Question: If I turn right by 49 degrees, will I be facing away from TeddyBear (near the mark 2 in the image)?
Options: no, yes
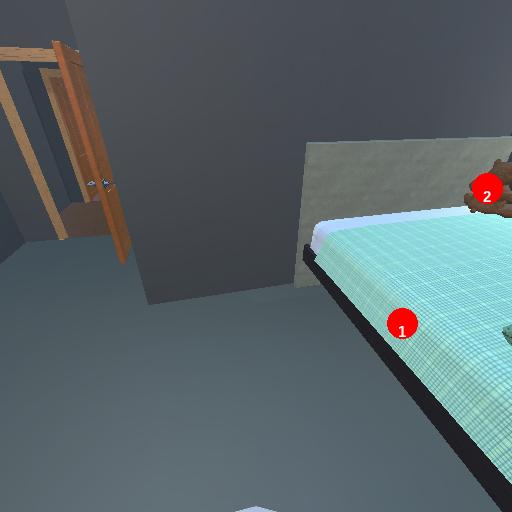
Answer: no